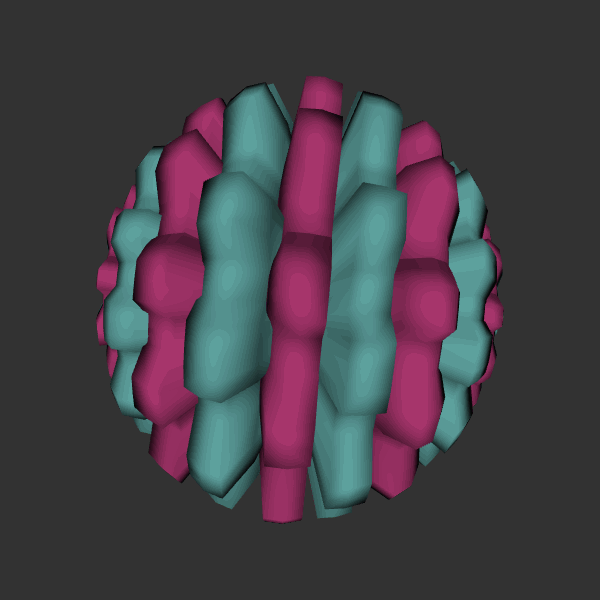
Background: dark